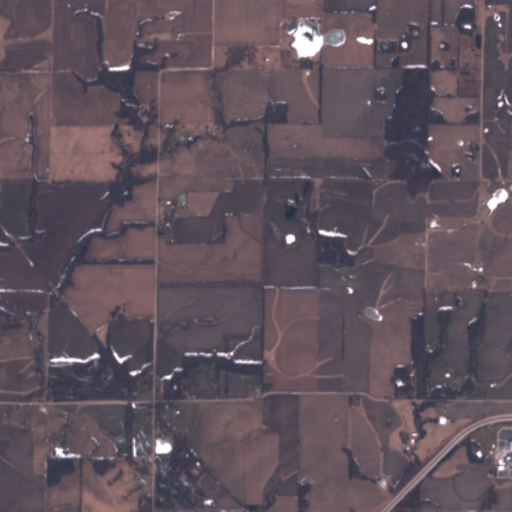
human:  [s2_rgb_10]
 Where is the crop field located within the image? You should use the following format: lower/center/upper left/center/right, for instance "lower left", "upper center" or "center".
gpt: The crop field is located in the center left of the image.
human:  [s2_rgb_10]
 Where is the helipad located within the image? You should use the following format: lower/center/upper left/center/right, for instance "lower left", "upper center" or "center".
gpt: The helipad is located in the lower right of the image.
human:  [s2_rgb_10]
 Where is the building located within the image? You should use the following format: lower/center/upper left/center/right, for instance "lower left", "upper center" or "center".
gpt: The building is located in the lower right of the image.
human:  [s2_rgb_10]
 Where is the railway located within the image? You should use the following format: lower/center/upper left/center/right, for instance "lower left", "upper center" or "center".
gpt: The railway is located in the right of the image.
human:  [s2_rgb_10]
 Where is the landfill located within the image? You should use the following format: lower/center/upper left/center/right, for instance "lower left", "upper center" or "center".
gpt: There is no landfill in the image.